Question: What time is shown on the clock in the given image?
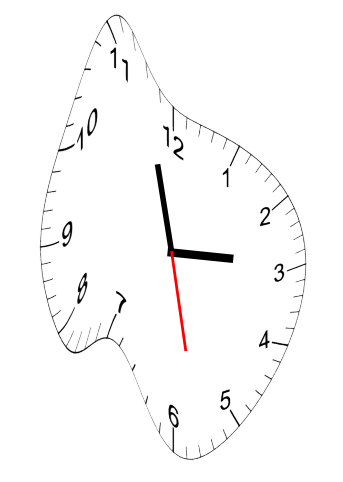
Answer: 02:57:28